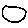
Label: circle